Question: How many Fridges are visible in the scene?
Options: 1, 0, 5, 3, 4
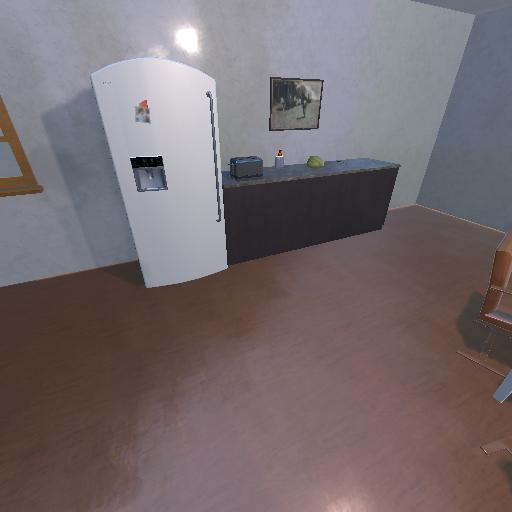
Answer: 1